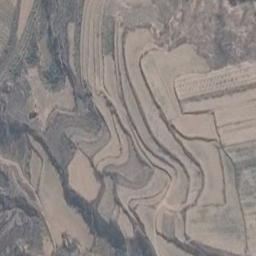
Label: terrace